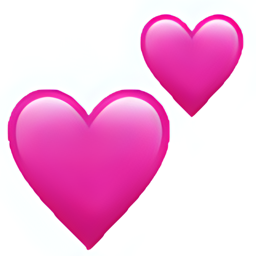
Name: two hearts
Emoji: 💕
Group: Smileys & Emotion
Sub-group: emotion